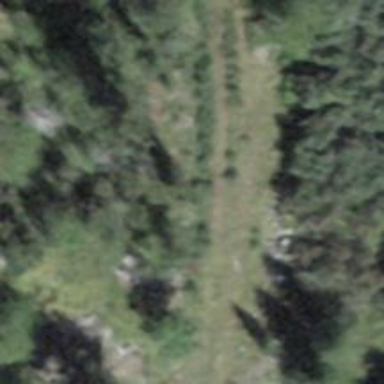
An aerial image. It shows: Classic groomed Nordic skiing trail.